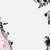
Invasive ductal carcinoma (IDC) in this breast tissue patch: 0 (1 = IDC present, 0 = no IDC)